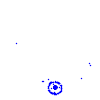
Particle: electron